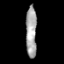
Tissue: prostate
Cell type: Fibroblasts
Senescence score: 0.6948
Nuclear area (px): 540
Mean DAPI intensity: 167.42